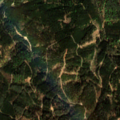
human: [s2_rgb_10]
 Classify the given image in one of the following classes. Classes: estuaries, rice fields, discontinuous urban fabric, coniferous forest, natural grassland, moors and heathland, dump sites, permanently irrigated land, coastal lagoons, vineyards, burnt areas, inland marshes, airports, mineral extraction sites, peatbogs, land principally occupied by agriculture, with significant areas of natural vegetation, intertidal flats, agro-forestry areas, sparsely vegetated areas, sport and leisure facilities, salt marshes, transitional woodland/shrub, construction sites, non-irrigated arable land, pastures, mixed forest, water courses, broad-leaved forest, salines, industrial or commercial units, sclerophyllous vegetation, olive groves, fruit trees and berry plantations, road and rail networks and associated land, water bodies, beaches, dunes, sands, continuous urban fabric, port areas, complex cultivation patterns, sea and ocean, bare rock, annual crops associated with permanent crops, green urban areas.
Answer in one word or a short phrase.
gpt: pastures, coniferous forest, mixed forest